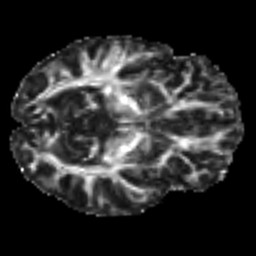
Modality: FA
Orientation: axial
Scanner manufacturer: siemens
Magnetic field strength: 3 T
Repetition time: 9.6 s
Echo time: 0.077 s